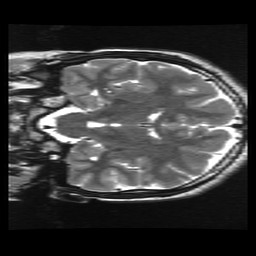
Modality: T2w
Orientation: coronal
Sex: male
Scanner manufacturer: ge
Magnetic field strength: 3 T
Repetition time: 5 s
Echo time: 0.1015 s